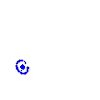
Particle: electron